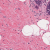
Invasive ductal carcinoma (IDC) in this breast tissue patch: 0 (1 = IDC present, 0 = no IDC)